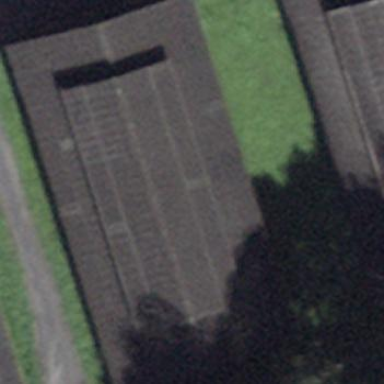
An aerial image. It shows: Warehouse building.